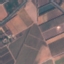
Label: PermanentCrop